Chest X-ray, PA view. Patient: 50 years old, sex F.
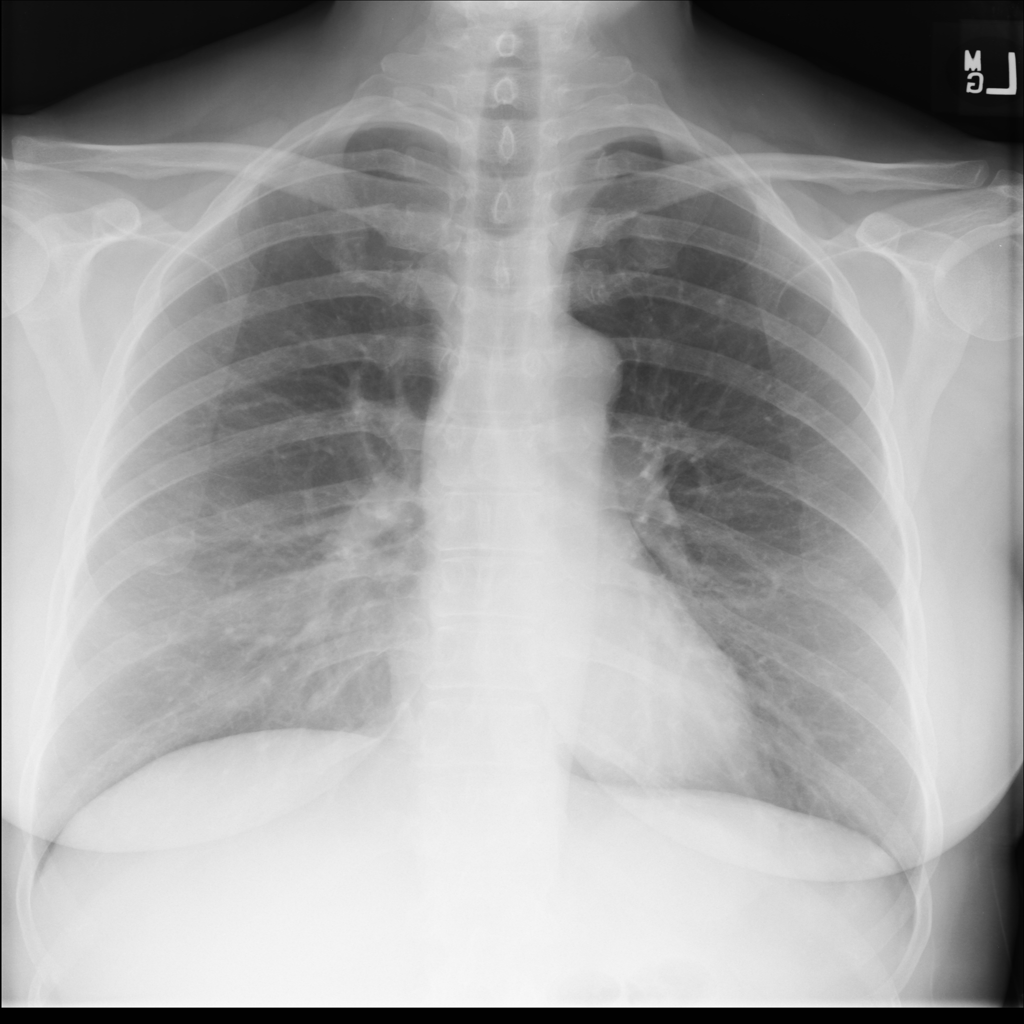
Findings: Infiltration